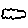
Label: cloud